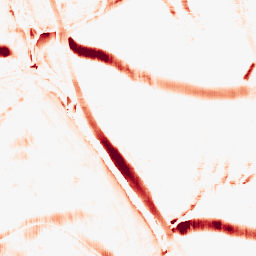
Category: morphological
Decomposition family: morphological_rect
Decomposition parameters: operation: opening
width: 10
height: 20
Upsampling method: regularized
Upsampling parameters: scale: 2
lambda_reg: 0.01
Upsampling scale: 2